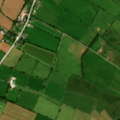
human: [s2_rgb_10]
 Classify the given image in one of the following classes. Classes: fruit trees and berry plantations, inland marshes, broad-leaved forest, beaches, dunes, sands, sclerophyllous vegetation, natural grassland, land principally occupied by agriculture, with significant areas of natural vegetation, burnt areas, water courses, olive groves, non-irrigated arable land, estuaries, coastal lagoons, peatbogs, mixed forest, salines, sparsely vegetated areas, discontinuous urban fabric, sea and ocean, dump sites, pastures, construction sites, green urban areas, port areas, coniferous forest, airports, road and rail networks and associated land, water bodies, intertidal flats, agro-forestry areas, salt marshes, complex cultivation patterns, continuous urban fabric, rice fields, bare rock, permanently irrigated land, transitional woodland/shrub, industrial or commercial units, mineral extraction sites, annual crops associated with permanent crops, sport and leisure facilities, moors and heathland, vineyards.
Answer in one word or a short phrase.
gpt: pastures, transitional woodland/shrub